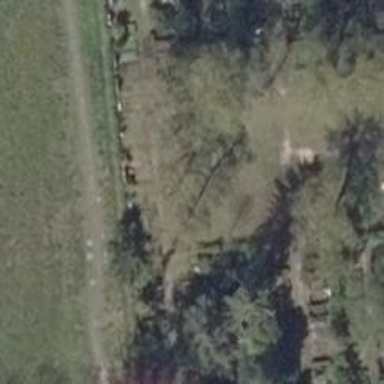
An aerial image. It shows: View of cemetery with graves.